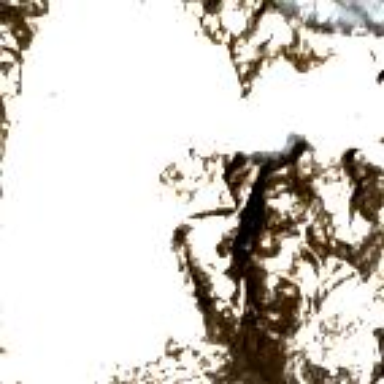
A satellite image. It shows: Stunning view of glacier.